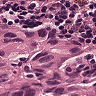
Metastatic tissue present: yes